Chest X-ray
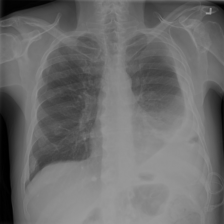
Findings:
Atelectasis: negative
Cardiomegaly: negative
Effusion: positive
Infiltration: negative
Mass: negative
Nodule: positive
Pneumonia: negative
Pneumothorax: negative
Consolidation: negative
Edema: negative
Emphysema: negative
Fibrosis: negative
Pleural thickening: negative
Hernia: negative